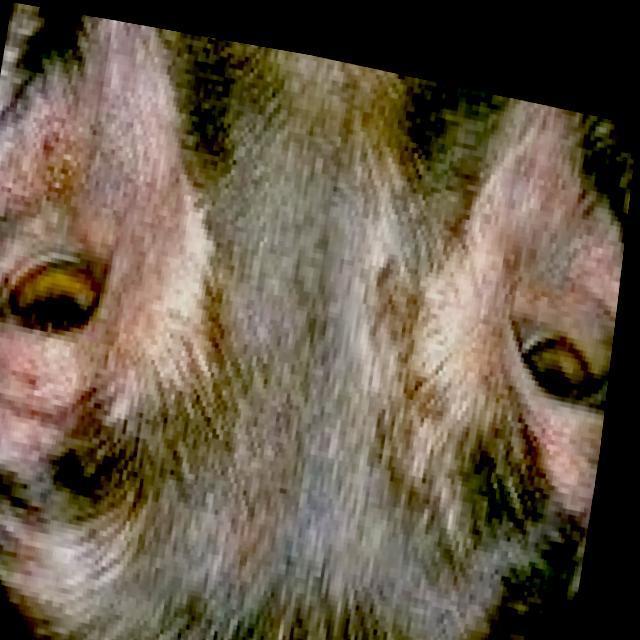
Canine hypersensitivity reaction — allergic skin response with urticaria, erythema, pruritus, and angioedema. May be food, environmental, or flea allergy related.